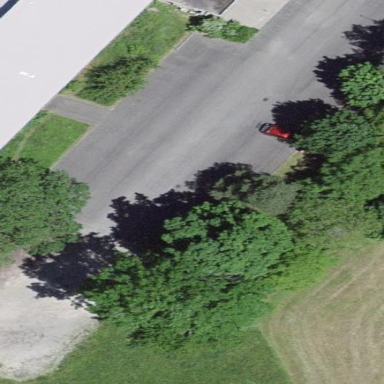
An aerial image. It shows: Parking area with asphalt surface.